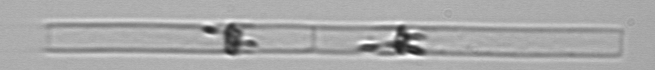
Label: Dactyliosolen_blavyanus